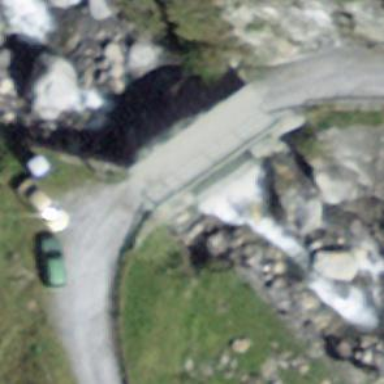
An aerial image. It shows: Unclassified road with beam bridge.